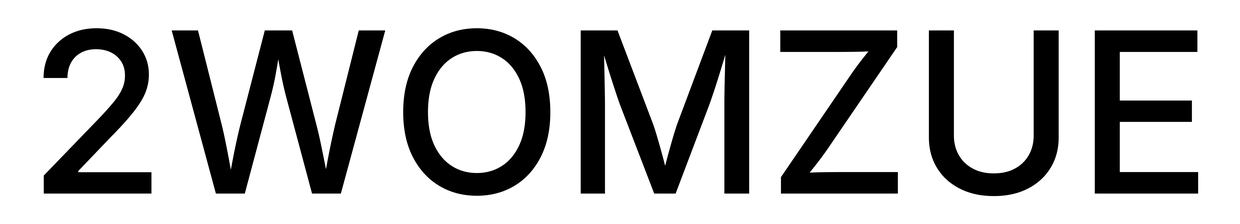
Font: Inter_Medium